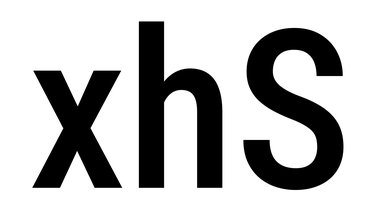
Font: Roboto_Condensed_Medium